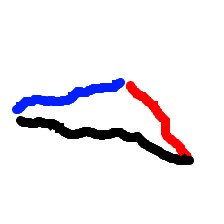
Shape: triangle